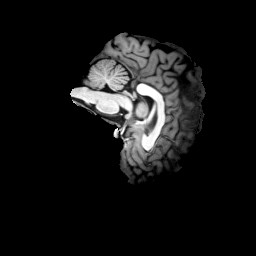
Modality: T1w
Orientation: sagittal
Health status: ill
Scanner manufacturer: siemens
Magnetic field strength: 3 T
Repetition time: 2 s
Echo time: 0.00303 s